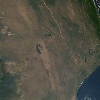
Label: land